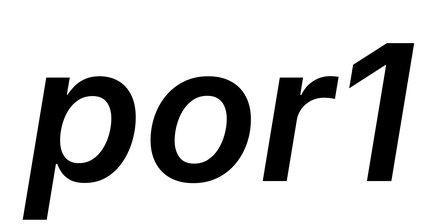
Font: Inter-Italic_SemiBold_Italic